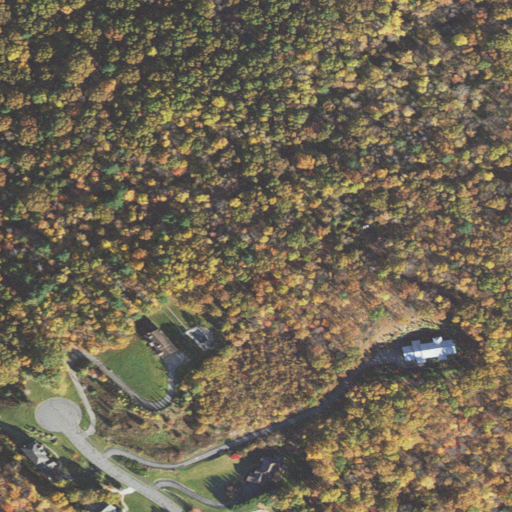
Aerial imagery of mountain in Massachusetts named Vinal Hill containing deciduous forest, low intensity development, open development, medium intensity development, high intensity development, grassland, and pasture